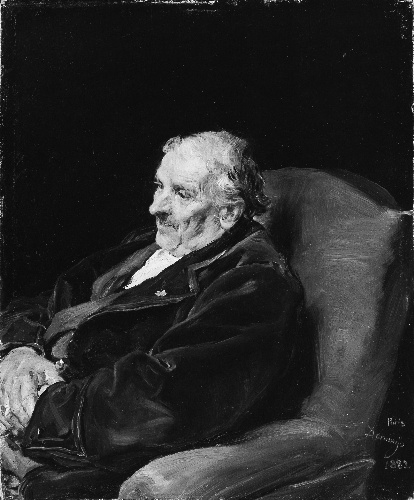
Title: Portrait of an Old Man
Artist: Francisco Domingo y Marqués
Artist bio: Spanish, Valencia 1842–1920 Madrid
Date: 1882
Object type: Painting
Classification: Paintings
Medium: Oil on wood
Dimensions: 10 3/4 x 8 3/4 in. (27.3 x 22.2 cm)
Department: European Paintings
Credit line: Bequest of Martha T. Fiske Collord, in memory of her first husband, Josiah M. Fiske, 1908
Accession year: 1908
Repository: Metropolitan Museum of Art, New York, NY
Tags: Men|Portraits